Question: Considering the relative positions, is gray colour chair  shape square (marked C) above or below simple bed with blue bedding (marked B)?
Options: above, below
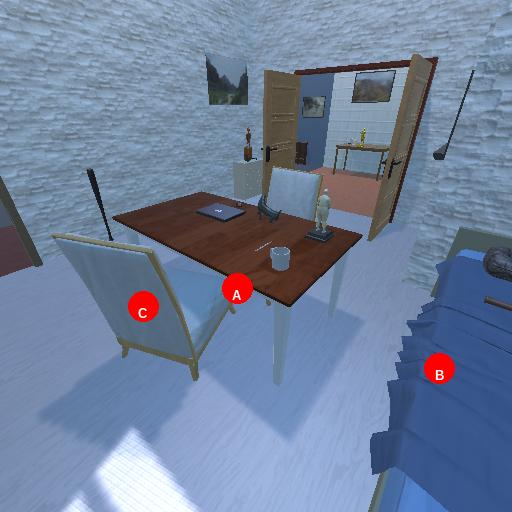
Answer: above